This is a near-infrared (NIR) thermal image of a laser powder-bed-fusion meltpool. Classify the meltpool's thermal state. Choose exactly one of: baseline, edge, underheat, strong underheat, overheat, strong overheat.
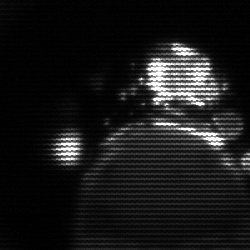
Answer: edge